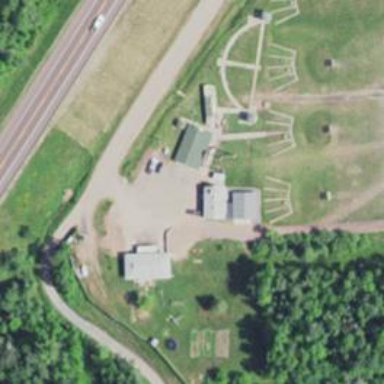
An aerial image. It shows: Shooting ground for the sport of shooting.